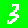
Digit: 3